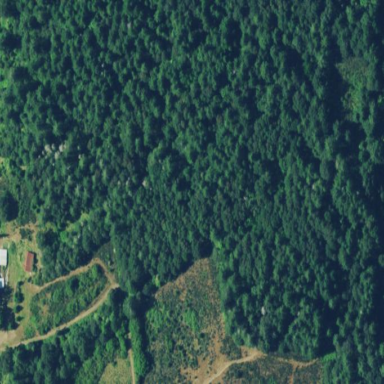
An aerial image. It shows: Serene woodland landscape.